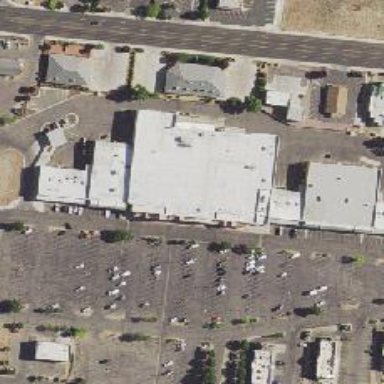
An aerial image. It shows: Supermarket.